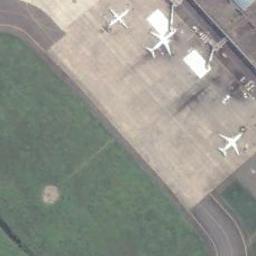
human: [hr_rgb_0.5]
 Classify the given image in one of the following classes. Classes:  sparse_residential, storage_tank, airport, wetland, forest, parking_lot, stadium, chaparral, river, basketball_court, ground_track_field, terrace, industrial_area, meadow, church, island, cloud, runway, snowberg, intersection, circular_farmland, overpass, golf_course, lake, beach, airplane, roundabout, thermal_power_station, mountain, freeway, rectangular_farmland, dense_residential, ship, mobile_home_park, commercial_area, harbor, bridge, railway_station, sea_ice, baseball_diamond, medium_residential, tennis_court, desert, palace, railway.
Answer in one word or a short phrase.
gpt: airplane